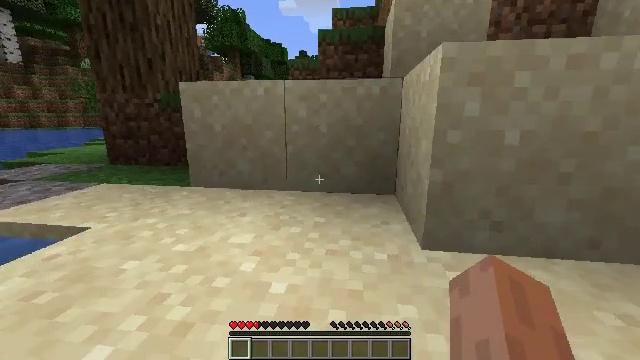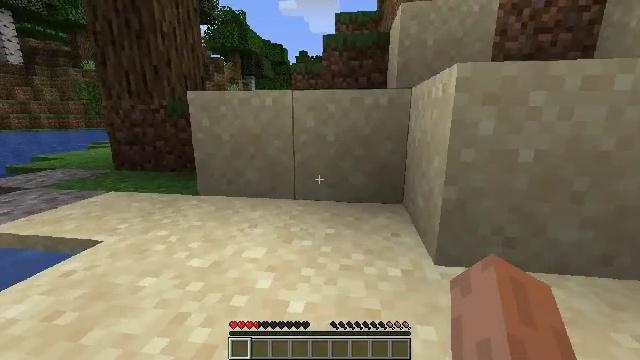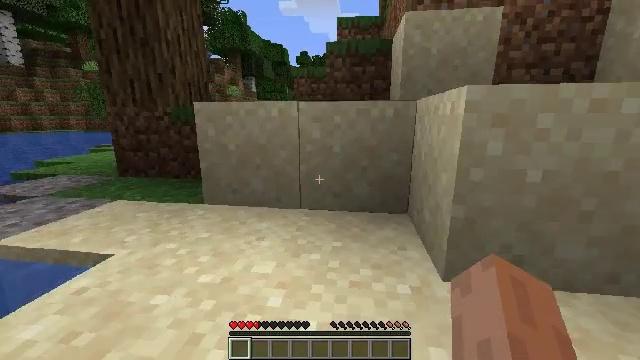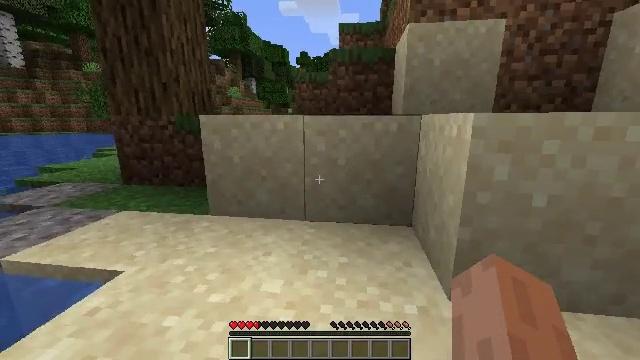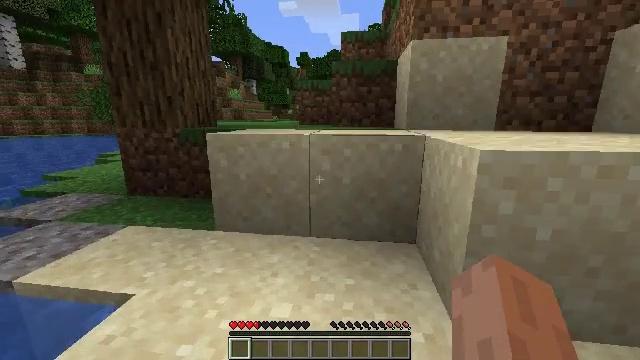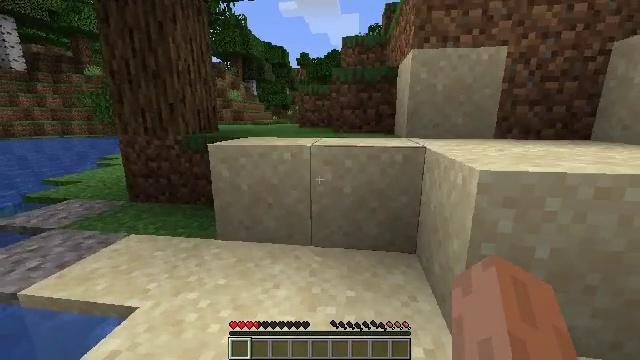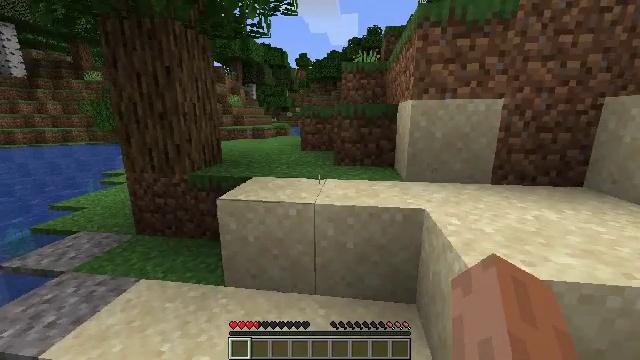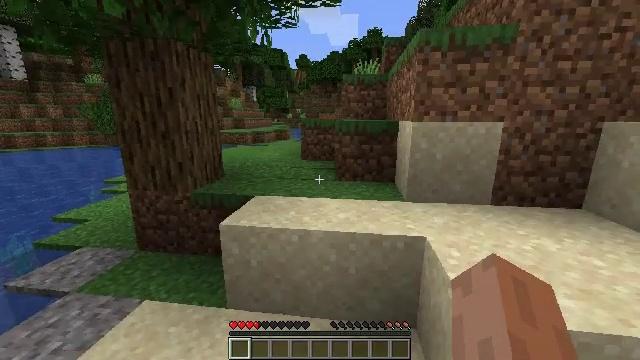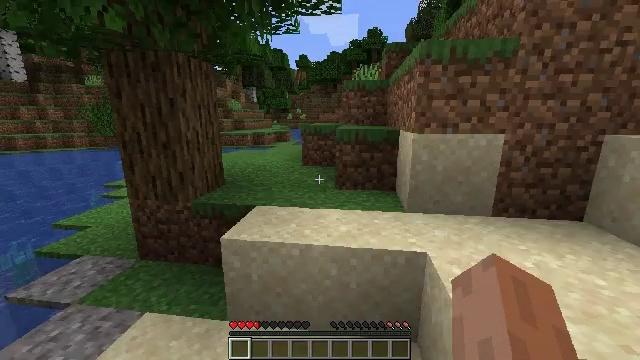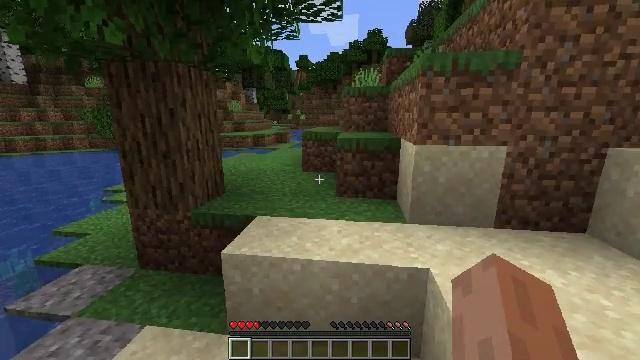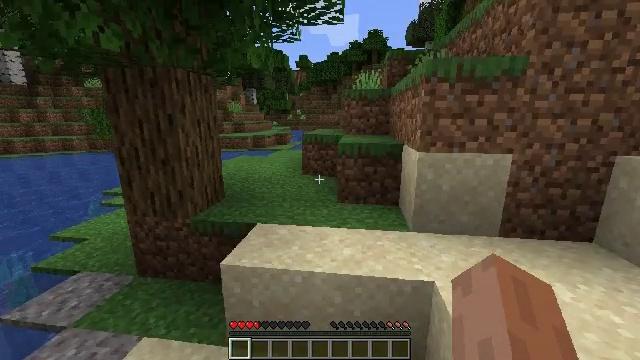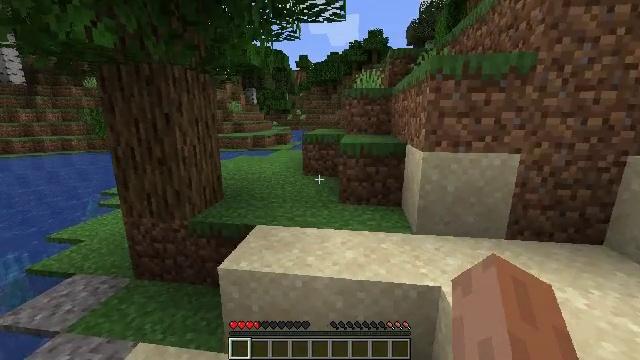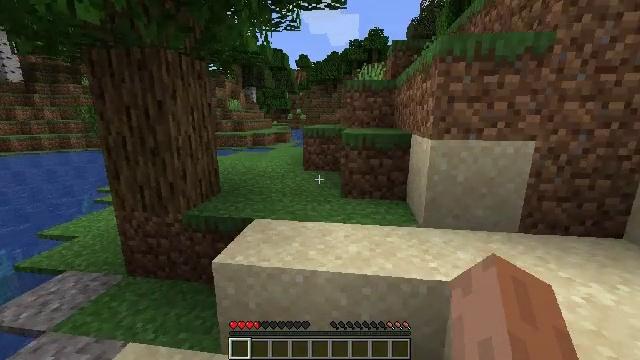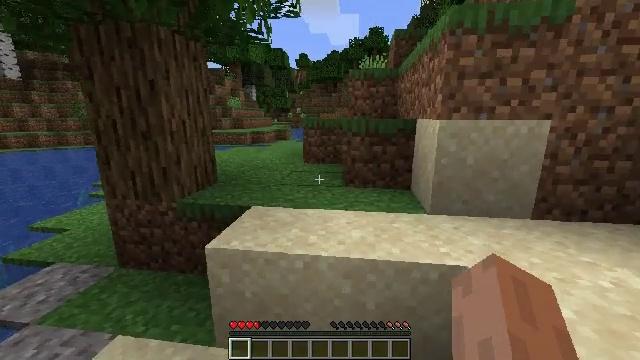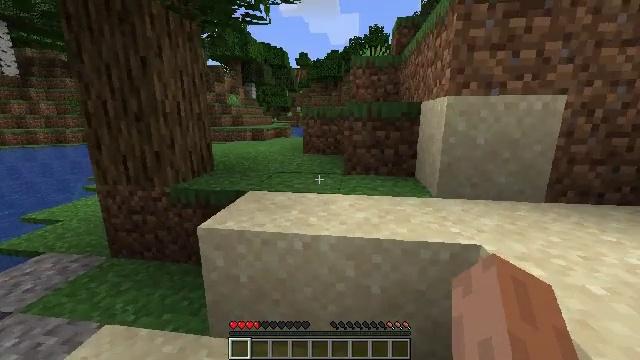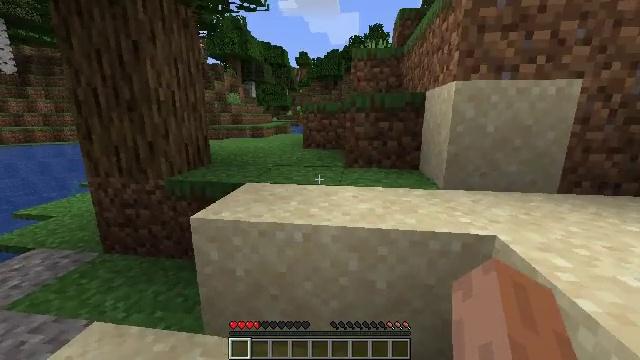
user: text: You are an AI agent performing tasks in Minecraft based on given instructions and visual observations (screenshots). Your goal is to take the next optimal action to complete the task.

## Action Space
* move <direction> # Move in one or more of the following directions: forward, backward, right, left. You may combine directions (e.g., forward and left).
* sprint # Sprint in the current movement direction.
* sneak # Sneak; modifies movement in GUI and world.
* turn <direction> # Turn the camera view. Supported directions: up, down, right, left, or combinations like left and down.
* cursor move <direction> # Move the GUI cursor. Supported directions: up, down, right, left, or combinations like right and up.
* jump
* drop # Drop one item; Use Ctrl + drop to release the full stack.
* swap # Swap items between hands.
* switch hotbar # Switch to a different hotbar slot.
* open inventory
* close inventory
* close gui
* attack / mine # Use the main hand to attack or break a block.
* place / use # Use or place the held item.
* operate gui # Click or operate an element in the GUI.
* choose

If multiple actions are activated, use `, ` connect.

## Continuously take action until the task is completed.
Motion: motion action
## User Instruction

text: Kill mobs.
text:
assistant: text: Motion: move forward, sprint, jump
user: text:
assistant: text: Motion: move forward, sprint, jump
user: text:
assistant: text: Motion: move forward, sprint, jump
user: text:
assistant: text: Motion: move forward, sprint, jump
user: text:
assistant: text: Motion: move forward, sprint, jump
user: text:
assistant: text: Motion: move forward, sprint, jump
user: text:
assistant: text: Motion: move forward, sprint, jump
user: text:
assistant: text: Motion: move forward, sprint, jump
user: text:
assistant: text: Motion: move forward, sprint, jump
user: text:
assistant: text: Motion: move forward, sprint, jump
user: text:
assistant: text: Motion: move forward, sprint, jump
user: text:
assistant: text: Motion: move forward, sprint, jump
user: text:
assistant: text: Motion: move forward, sprint, jump
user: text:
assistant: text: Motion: move forward, sprint
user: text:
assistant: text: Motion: move forward, sprint
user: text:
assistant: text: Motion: move forward, sprint
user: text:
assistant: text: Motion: move forward, sprint, jump
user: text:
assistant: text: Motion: move forward, sprint, jump
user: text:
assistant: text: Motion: move forward, sprint, jump
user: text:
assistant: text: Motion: move forward, sprint, jump
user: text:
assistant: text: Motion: move forward, sprint, jump
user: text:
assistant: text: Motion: move forward, sprint, jump
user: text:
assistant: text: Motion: move forward, sprint, jump
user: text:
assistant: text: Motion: move forward, sprint, jump
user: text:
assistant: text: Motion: move forward, sprint, jump
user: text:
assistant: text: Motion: move forward, sprint, jump
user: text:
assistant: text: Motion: move forward, sprint, jump
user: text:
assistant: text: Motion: move forward, sprint, jump
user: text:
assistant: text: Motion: move forward, sprint, jump
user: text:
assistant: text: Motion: move forward, sprint, jump